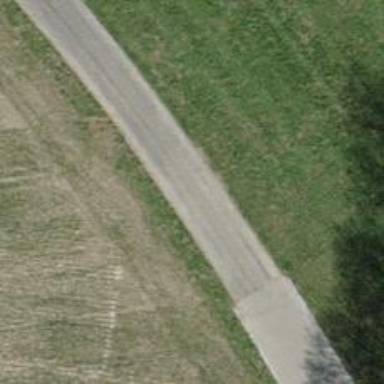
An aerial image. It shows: Asphalt track with grade1 quality.